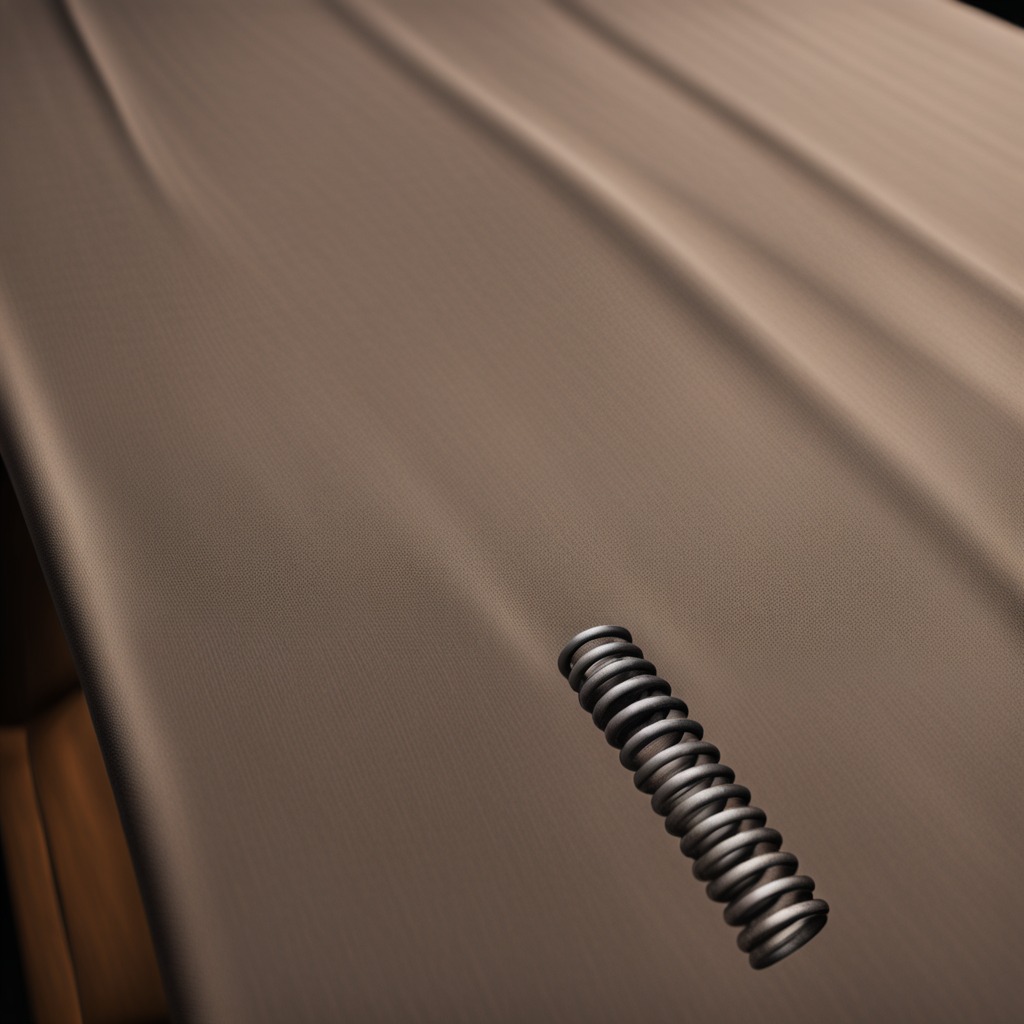
A coiled metal spring lies on a wooden table.